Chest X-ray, AP view. Patient: 44 years old, sex M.
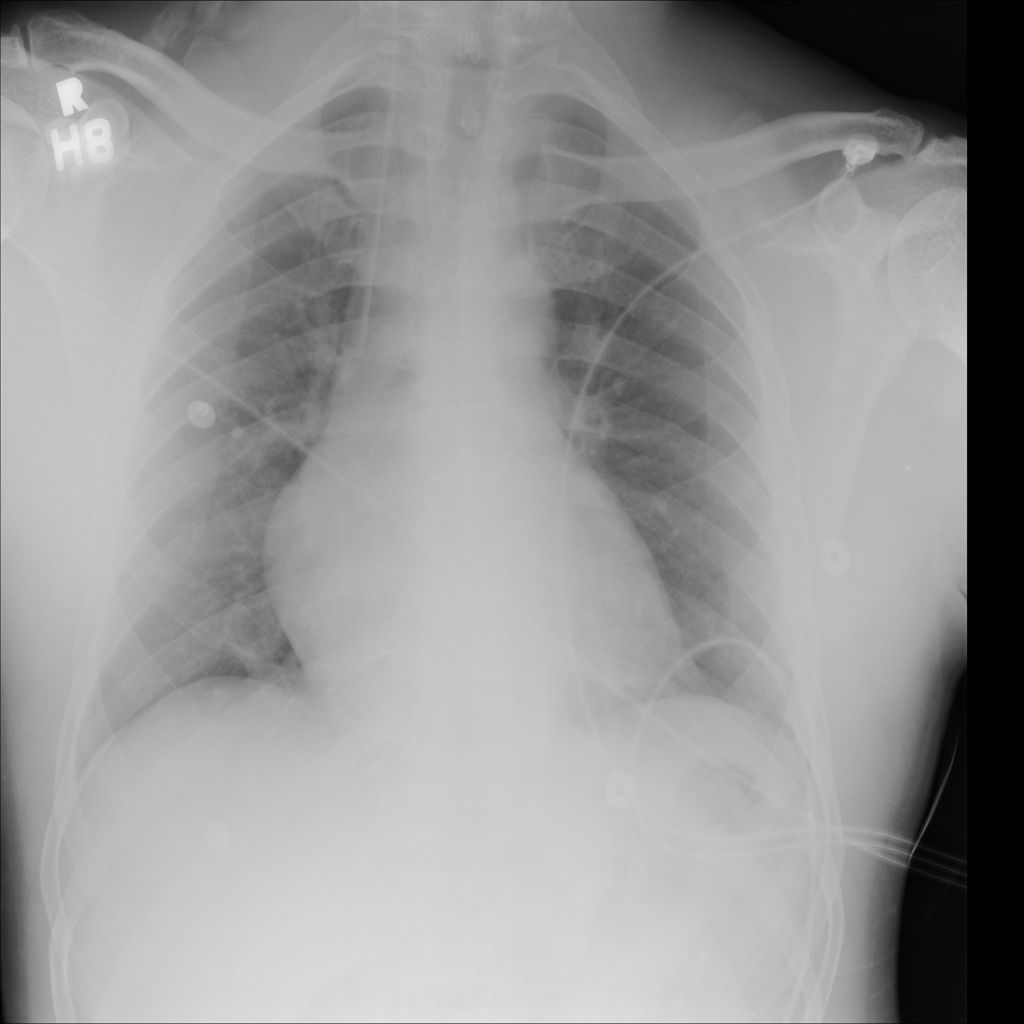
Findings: No Finding